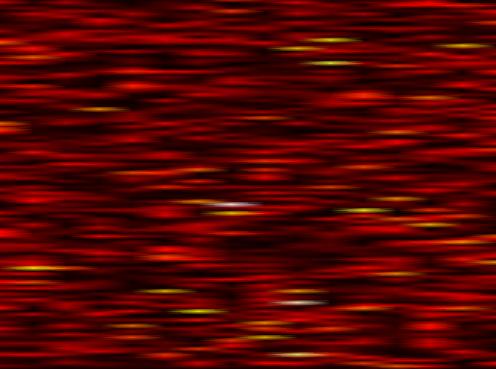
Label: FOFDM